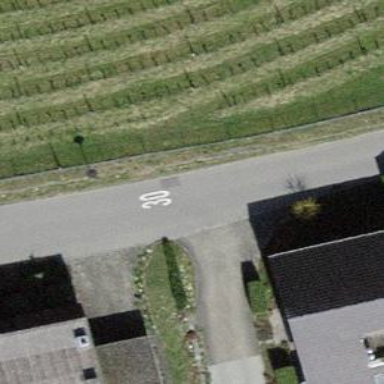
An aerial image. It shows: Residential road with asphalt surface and no sidewalks.